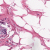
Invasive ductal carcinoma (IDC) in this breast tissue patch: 0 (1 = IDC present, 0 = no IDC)